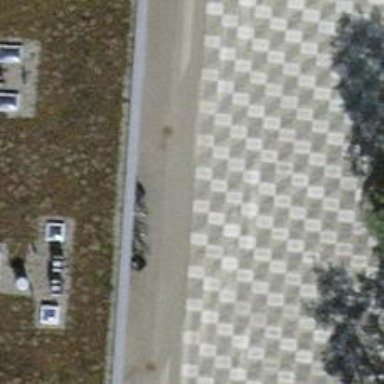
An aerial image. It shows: Bicycle parking area with bollard.